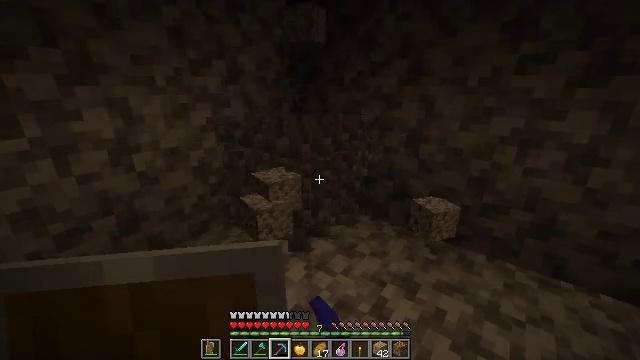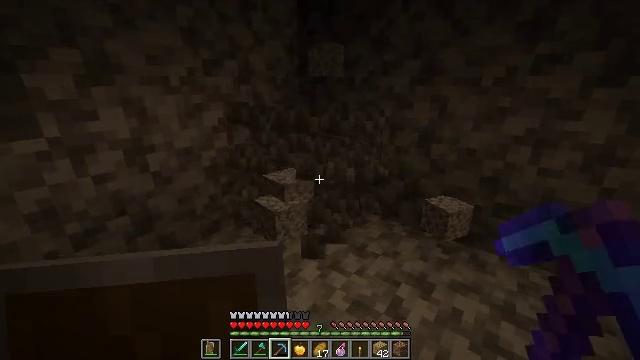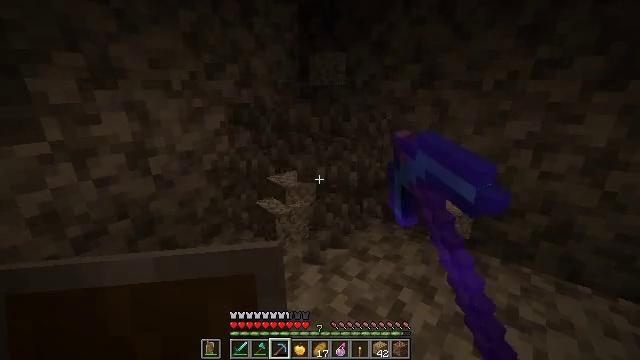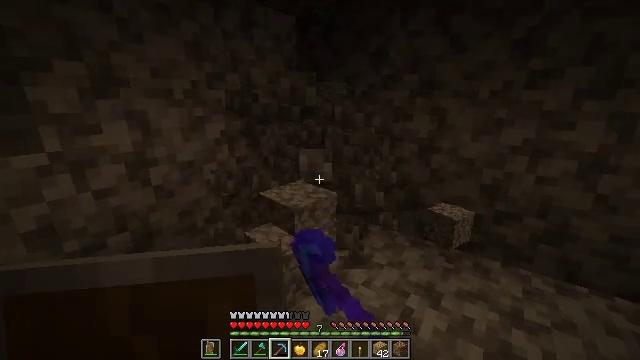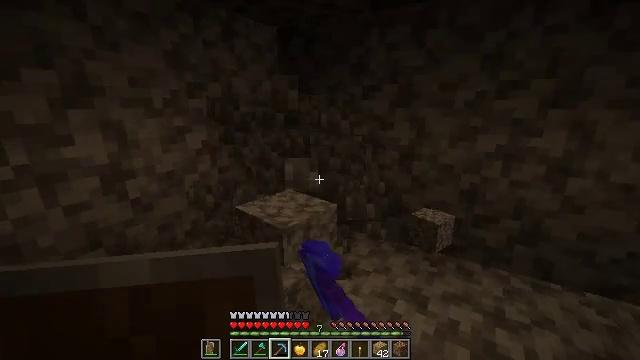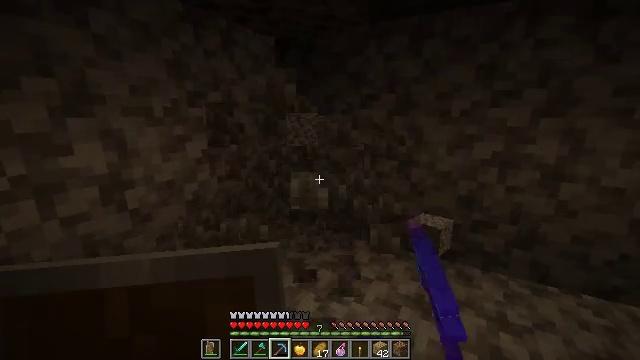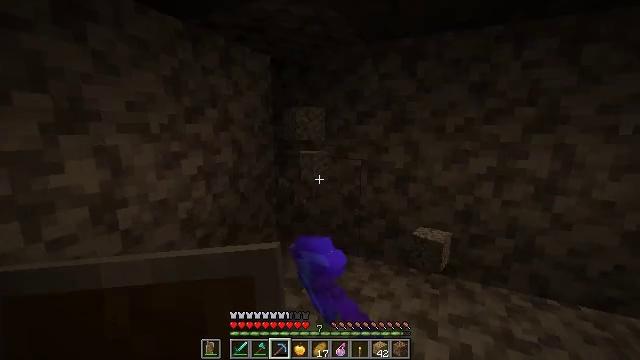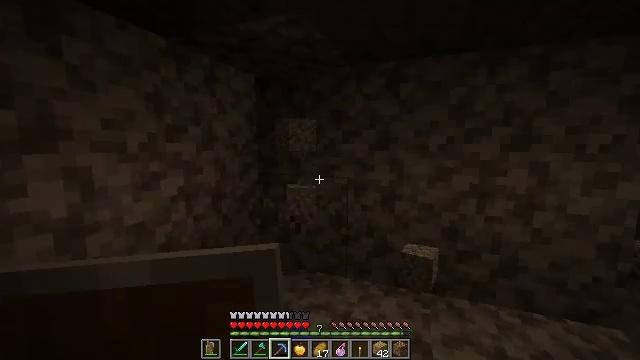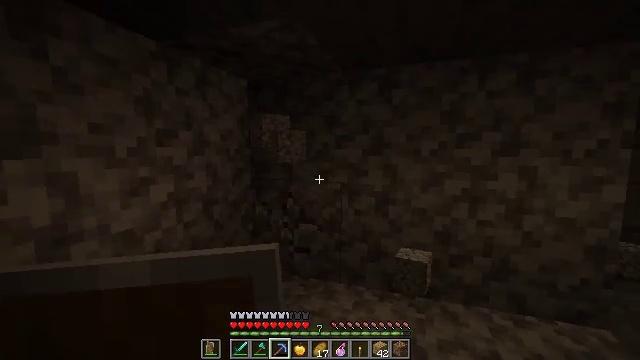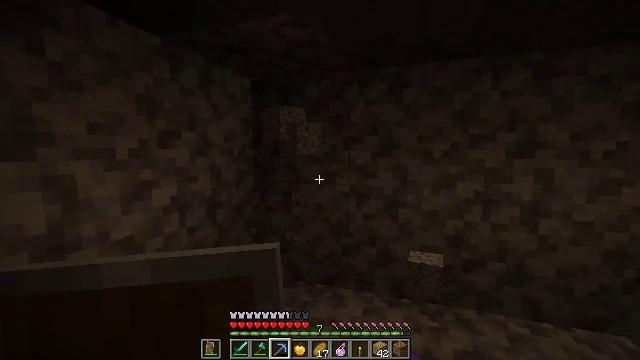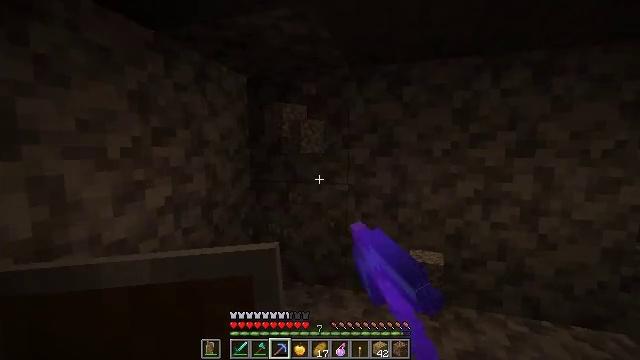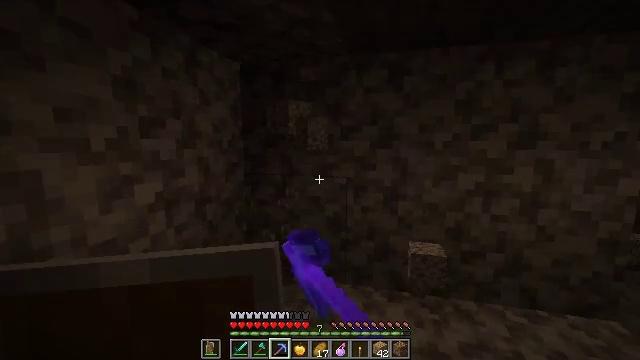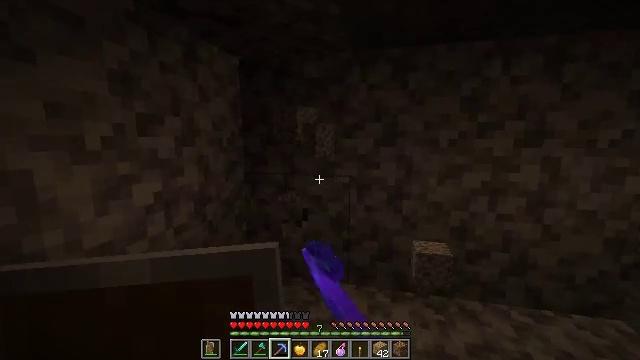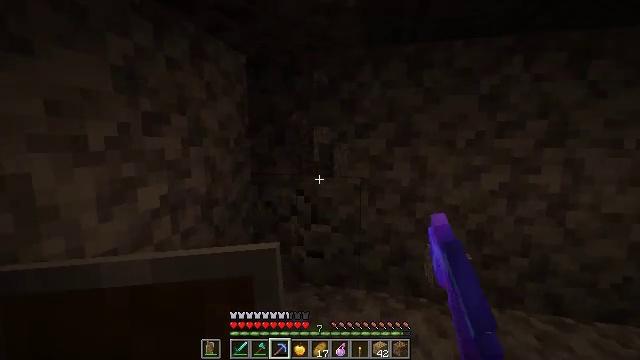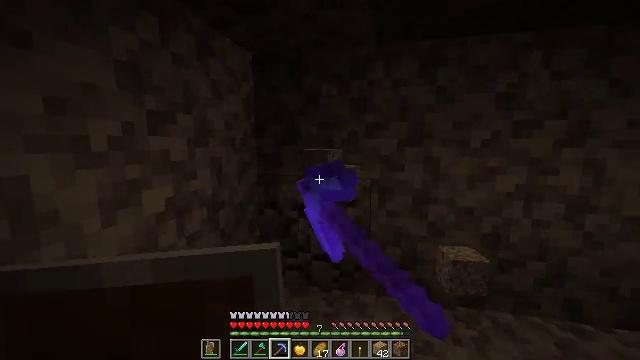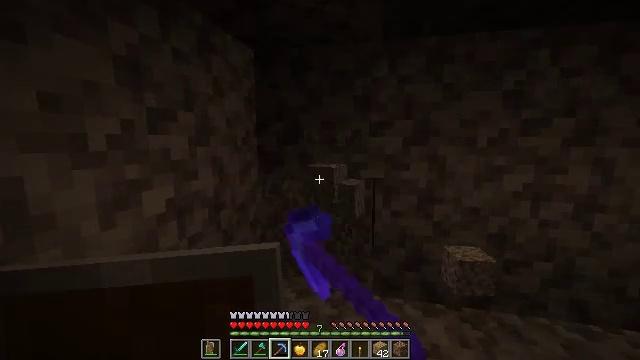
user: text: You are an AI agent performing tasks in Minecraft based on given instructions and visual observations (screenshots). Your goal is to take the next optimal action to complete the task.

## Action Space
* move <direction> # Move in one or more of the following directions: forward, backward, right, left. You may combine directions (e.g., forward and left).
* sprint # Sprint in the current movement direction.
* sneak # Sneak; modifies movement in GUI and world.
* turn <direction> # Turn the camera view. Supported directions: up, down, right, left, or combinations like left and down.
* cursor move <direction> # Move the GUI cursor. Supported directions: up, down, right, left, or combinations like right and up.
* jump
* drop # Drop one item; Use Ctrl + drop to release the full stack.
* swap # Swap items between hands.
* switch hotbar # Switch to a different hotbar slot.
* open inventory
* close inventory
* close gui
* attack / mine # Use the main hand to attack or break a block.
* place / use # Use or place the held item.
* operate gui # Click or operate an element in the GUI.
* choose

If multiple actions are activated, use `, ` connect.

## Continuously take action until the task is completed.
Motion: motion action
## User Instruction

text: Digging the diorite for building material.
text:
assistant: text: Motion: move left, sneak, attack / mine
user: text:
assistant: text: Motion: move left, sneak, attack / mine
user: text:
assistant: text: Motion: move left, sneak, turn right and up, attack / mine
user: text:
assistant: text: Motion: move left, sneak, turn right and up, attack / mine
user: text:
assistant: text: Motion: move left, sneak, turn right and up, attack / mine
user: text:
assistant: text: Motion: move forward and move left, sneak, turn right and up, attack / mine
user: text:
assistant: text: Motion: move forward and move left, sneak, turn right and up, attack / mine
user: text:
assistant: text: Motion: move forward and move left, sneak, turn right and up, attack / mine
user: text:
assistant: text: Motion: move forward and move left, sneak, attack / mine
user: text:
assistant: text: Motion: move forward and move left, sneak, turn right, attack / mine
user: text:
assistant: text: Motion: move forward and move left, sneak, turn right and down, attack / mine
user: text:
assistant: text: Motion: move forward and move left, sneak, attack / mine
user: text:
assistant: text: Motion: move forward and move left, sneak, attack / mine
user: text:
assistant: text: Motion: move forward and move left, sneak, attack / mine
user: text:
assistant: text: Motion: move forward and move left, sneak, attack / mine
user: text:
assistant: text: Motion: move forward and move left, sneak, attack / mine
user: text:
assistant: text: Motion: move forward and move left, sneak, attack / mine
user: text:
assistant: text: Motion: move forward and move left, sneak, turn right, attack / mine
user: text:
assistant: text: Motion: move forward and move left, sneak, turn right, attack / mine
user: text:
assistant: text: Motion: move forward and move left, sneak, turn right and up, attack / mine
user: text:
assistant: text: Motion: move forward, sneak, turn up, attack / mine
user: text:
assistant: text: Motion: move forward, sneak, attack / mine
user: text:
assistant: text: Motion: sneak, turn up, attack / mine
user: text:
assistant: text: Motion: sneak, turn up, attack / mine
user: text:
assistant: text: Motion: sneak, turn right and up, attack / mine
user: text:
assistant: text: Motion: sneak, attack / mine
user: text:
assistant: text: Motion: sneak, attack / mine
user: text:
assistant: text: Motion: sneak, attack / mine
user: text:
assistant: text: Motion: sneak, attack / mine
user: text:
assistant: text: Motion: sneak, turn right, attack / mine